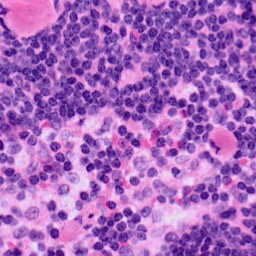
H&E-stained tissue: LymphNode